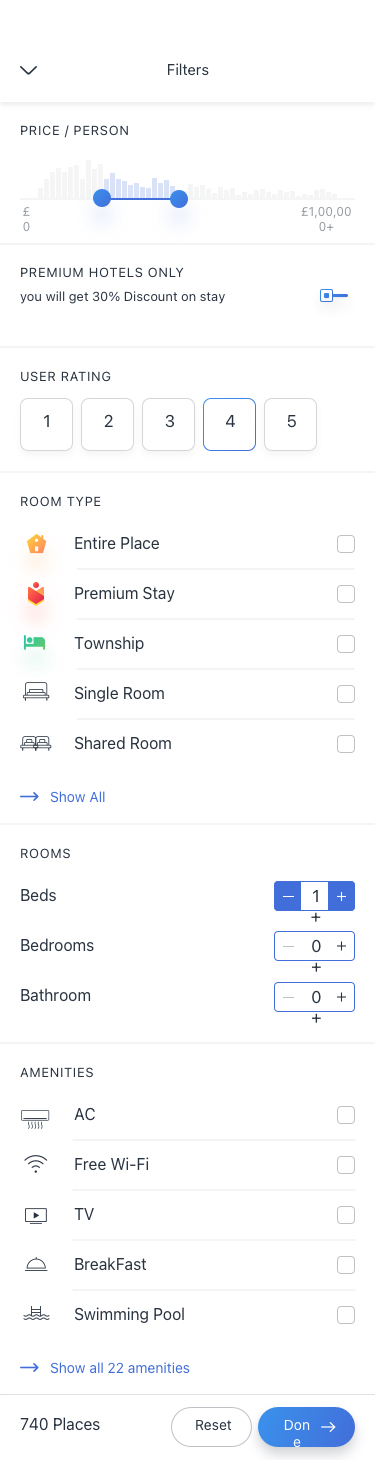
Text in this UI design:
Room Type
Show All
Entire Place
Premium Stay
Township
Single Room
Shared Room
Amenities
AC
Free Wi-Fi
TV
BreakFast
Swimming Pool
Show all 22 amenities
Reset
740 Places
Done
Rooms
Beds
Bedrooms
Bathroom
1+
0+
0+
Price / Person
£0
£1,00,000+
Premium Hotels Only
you will get 30% Discount on stay
User Rating
4
Filters